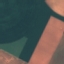
Label: AnnualCrop